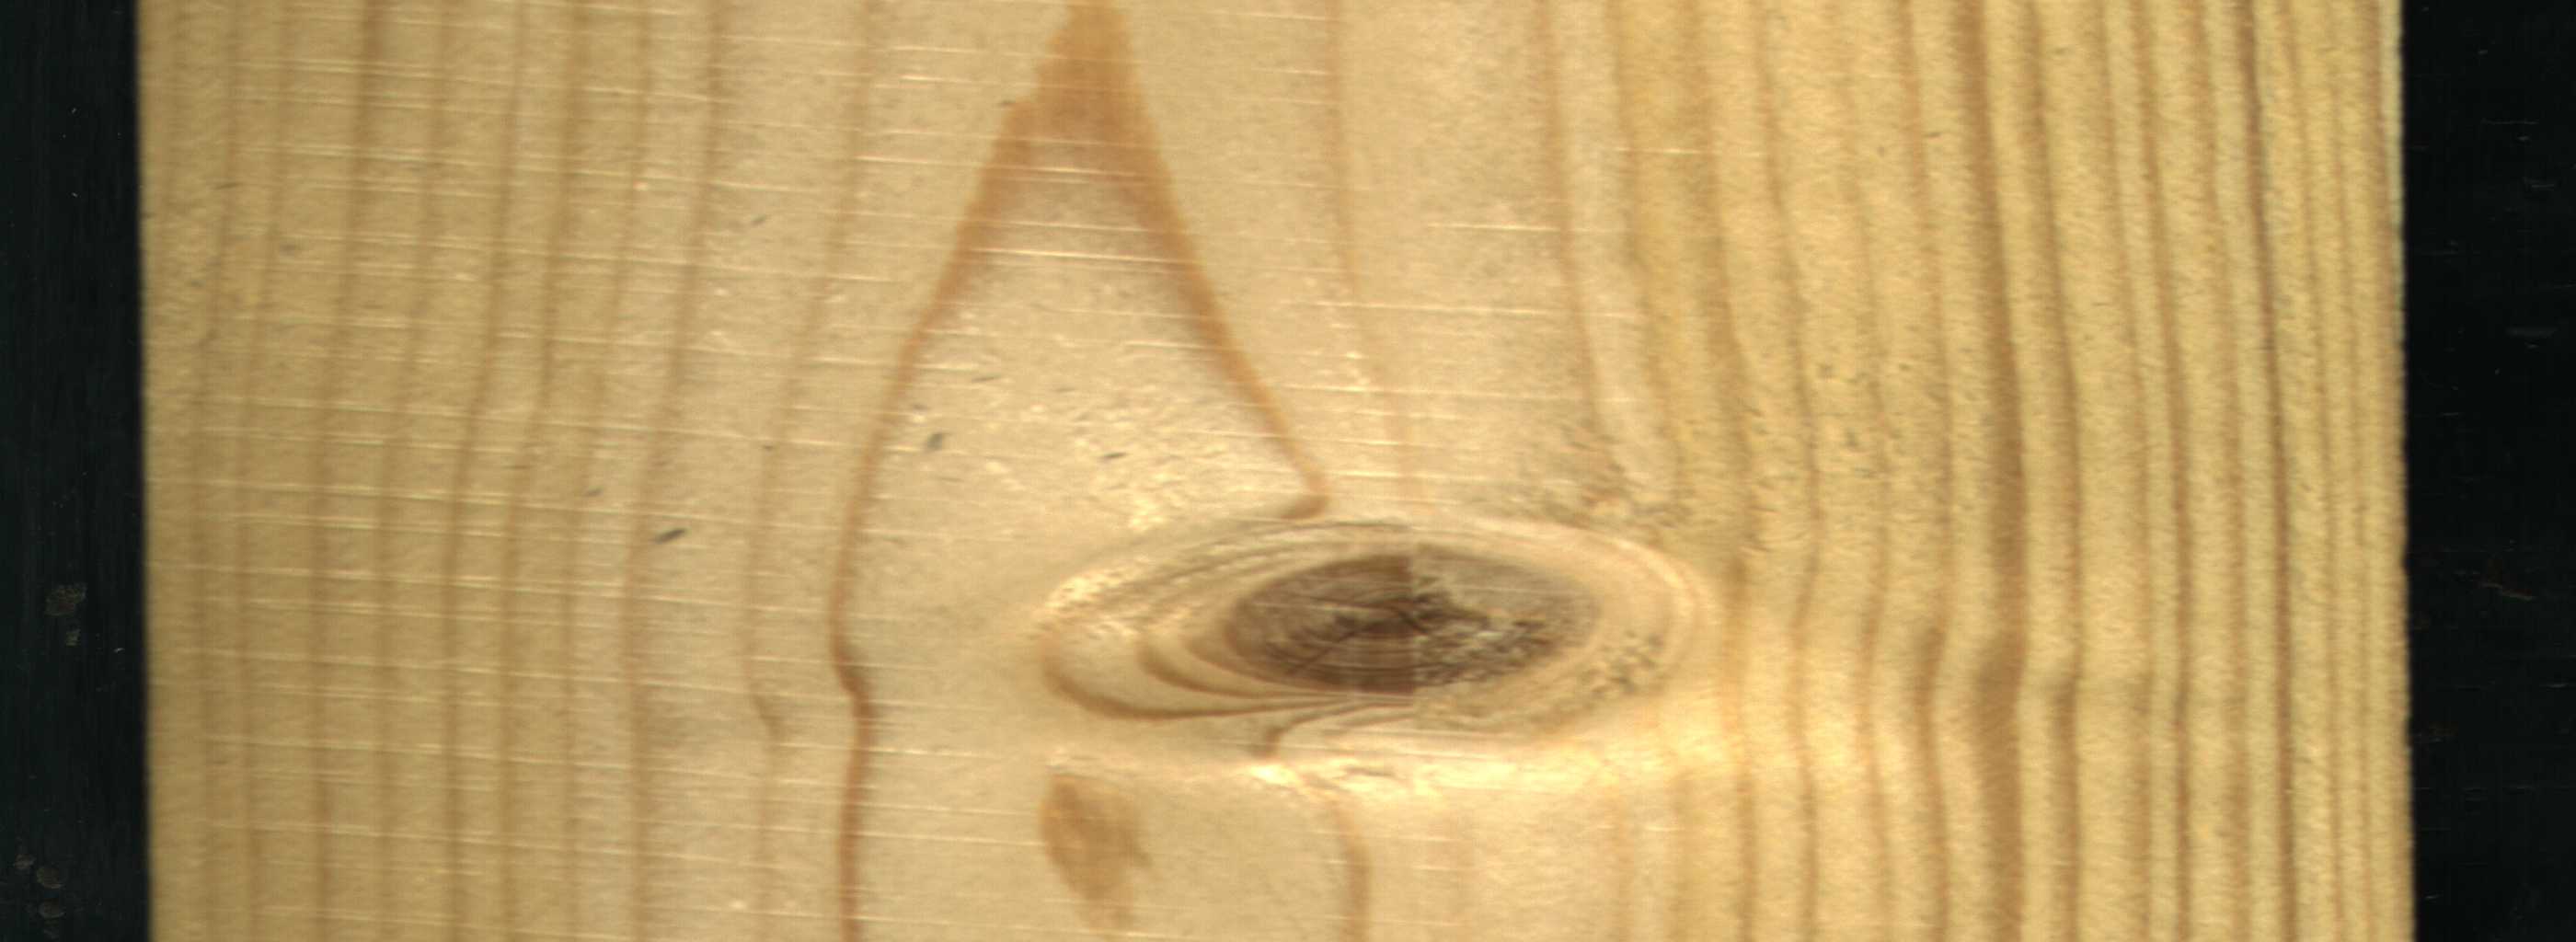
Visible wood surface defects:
Live_Knot